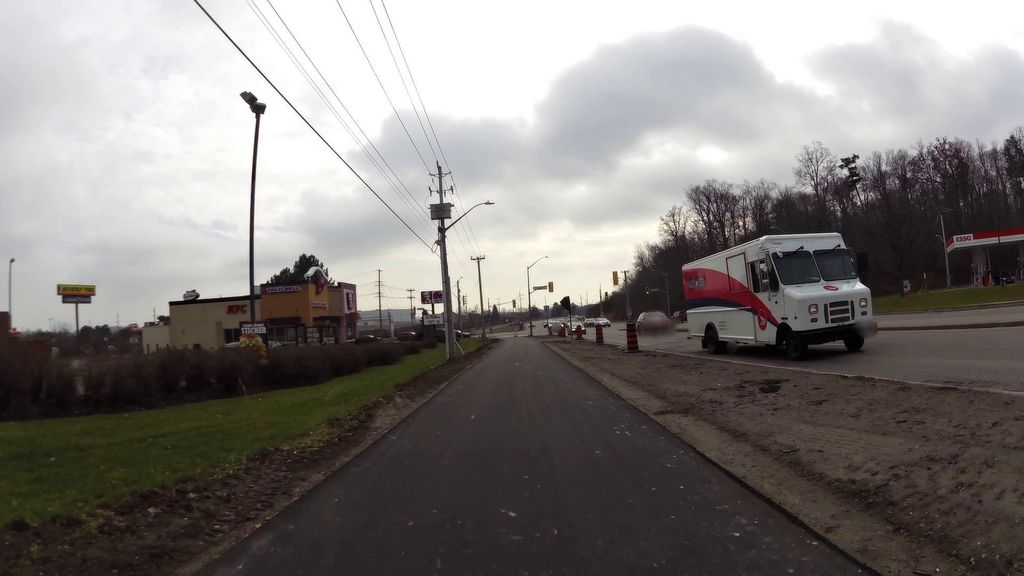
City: kitchener-waterloo